Question: I know that in iOS 6 we should request the access to contacts first like below :

But now, I wonder , just between the alert-title and two buttons. I did see some-app had done that.
I use <URL>, but the previous one's option is reserved as NULL while the later one only accepts a callback block.
I searched a lot, like <URL>, but failed to make it.
Thanks a lot for any help. :)
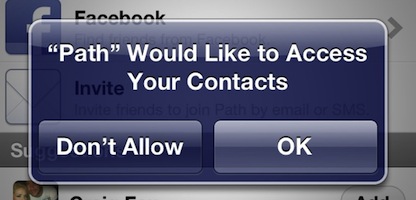
Answer: You can use 'NSContactsUsageDescription' key for this purpose.
Add this key to your info.plist and add the Message you want to display as the value.
> NSContactsUsageDescription (String - iOS) describes the reason that
the app accesses the user's contacts. When the system prompts the user
to allow access, this string is displayed as part of the dialog box.This key is supported in iOS 6.0 and later.
Please check <URL> for more keys.